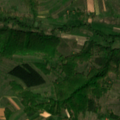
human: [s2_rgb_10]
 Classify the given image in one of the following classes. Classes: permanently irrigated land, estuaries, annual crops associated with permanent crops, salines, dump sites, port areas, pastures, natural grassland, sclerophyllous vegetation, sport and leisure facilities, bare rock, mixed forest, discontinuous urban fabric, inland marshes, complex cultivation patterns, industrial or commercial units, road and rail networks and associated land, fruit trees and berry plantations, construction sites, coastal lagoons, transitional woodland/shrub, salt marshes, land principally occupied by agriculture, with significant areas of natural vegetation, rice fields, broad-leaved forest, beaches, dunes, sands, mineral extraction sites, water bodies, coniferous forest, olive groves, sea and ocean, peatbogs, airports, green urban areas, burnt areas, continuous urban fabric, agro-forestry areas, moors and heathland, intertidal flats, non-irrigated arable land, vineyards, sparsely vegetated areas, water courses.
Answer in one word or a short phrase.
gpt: complex cultivation patterns, land principally occupied by agriculture, with significant areas of natural vegetation, broad-leaved forest